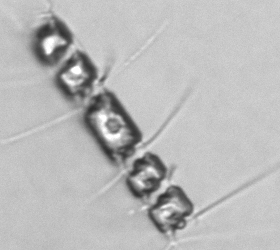
Label: Chaetoceros_didymus